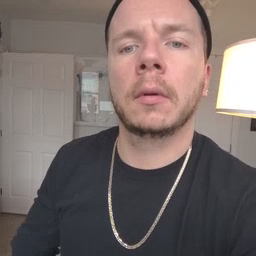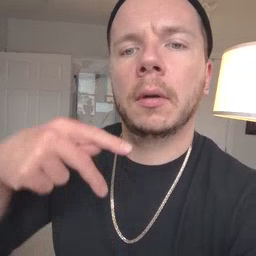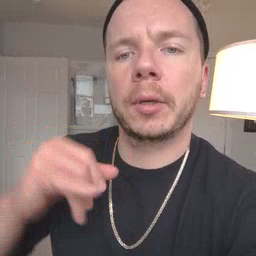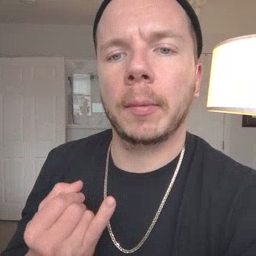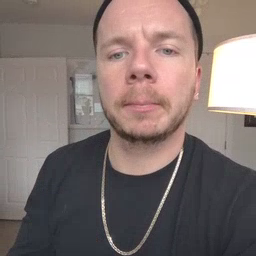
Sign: pajamas